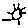
Label: sun